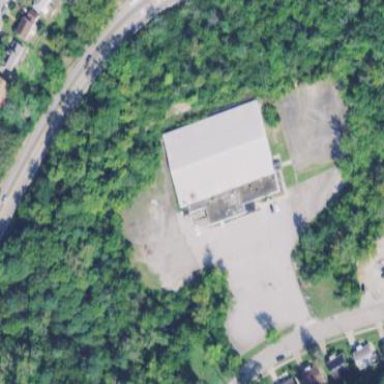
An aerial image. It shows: Building housing bowling alley.